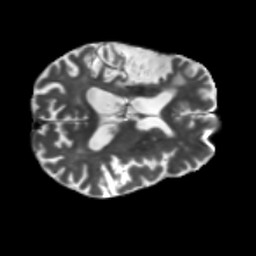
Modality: T2w
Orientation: axial
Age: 58
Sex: male
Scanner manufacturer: siemens
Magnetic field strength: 3 T
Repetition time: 5.47 s
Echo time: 0.0854 s